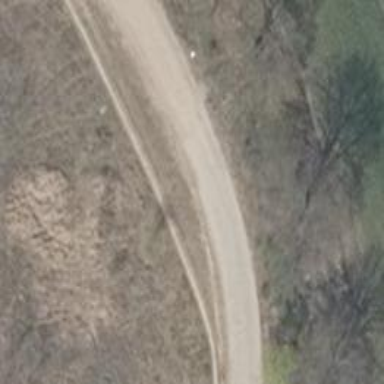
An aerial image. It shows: Ground path.